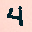
Label: 4